Question: I made a message box on which there are two buttons on it. Basically it's a jQuery plugin, that popup with the overlay effect. But when message box appears, and user press the tab button then the message dialog do not focus. If i click on the message box with the mouse and then press the tab button, then the focus comes to button and then gone. Here is the image . Here is the code that make the box.
'''
var containerDiv = $("<div></div>", {
id: config.containerDivID
});
// append all the div to main Div(container)
containerDiv.append(messageDiv, buttonDiv);
centerPopup(config, containerDiv);
loadPopup(config);
function centerPopup(config, container){
var backgroundPopup = $("<div></div>", {
id: "backgroundPopup"
}); //end of imageDiv
$("body").append(backgroundPopup);
$("body").append(container);
$("#backgroundPopup").css({
"height": windowHeight
});
} //end of centerPopup()
function loadPopup(config){
//loads popup only if it is disabled
if(popupStatus==0){
$("#backgroundPopup").css({
"opacity": "0.7"
});
$("#backgroundPopup").fadeIn("slow");
$("#" + config.containerDivID).fadeIn("slow");
popupStatus = 1;
} //end of if
} //end of function loadPopup()
'''
Thanks
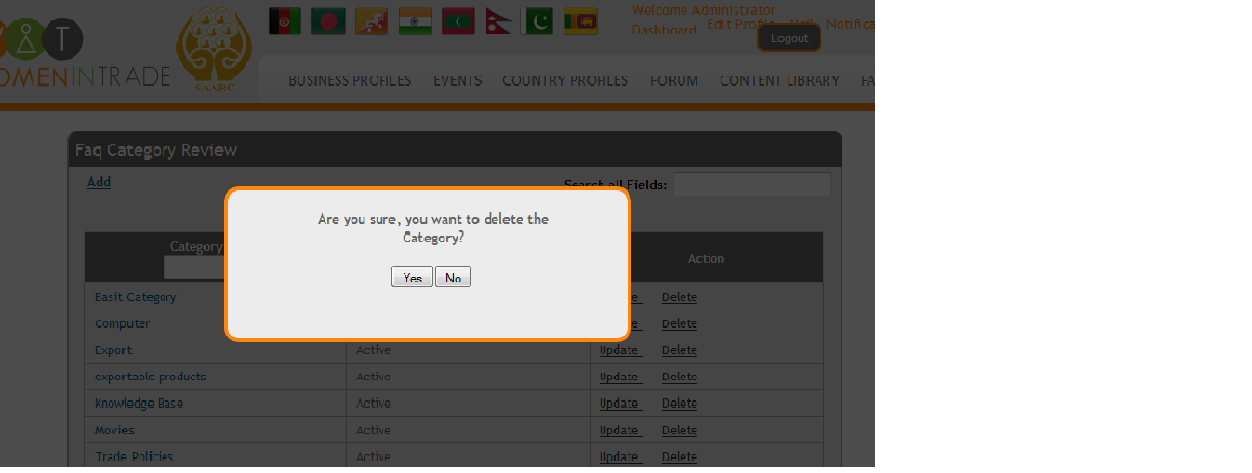
Answer: You can't set focus on 'div'.
You should catch 'Tab' key press event and set focus on 'Yes' button manually.
If 'Yes' button already has focus, then you should focus 'No' button.
'''
$('body').live('keydown', function(e) {
if (is_dialog_visible) {
var keyCode = e.keyCode || e.which;
if (keyCode == 9) {
e.preventDefault();
if (container.find(".yes").is(":focus")) {
container.find(".no").focus();
} else {
container.find(".yes").focus();
}
}
}
});
'''